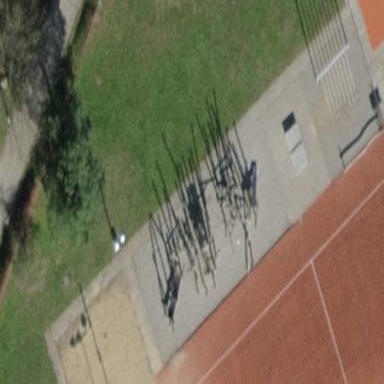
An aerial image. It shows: Playground area for leisure activities on the land.